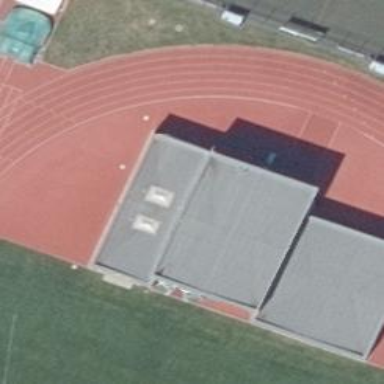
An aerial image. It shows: Building used as sports center for athletics.